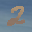
Label: 2